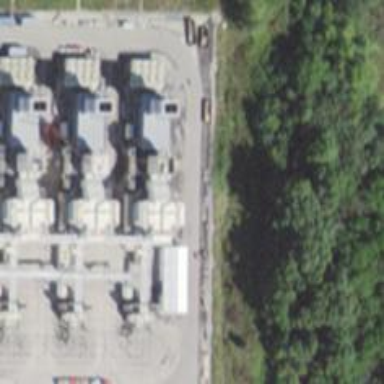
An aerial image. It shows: Gas turbine power generator.